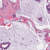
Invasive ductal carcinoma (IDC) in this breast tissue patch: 1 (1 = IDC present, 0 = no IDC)